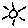
Label: sun